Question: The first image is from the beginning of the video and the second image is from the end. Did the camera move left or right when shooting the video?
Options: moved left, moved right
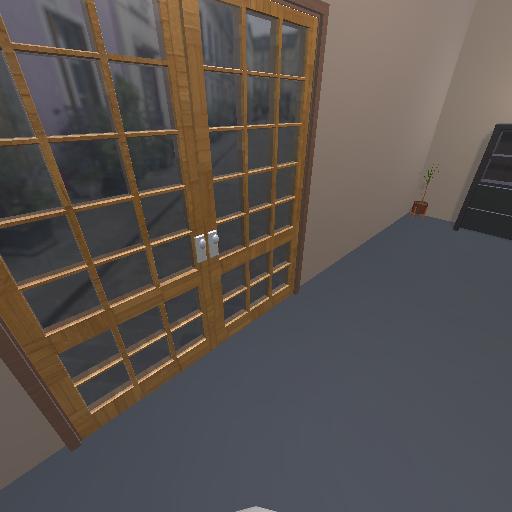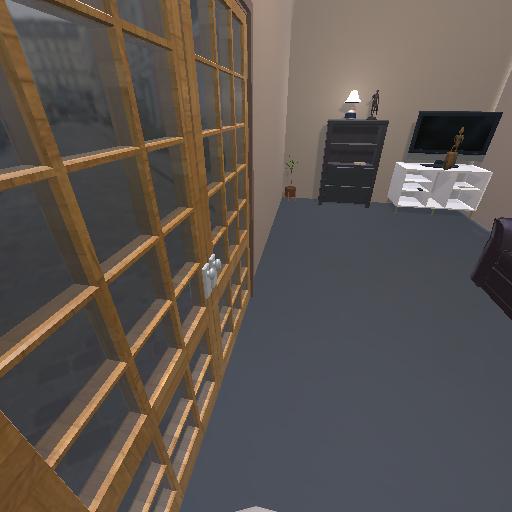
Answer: moved left